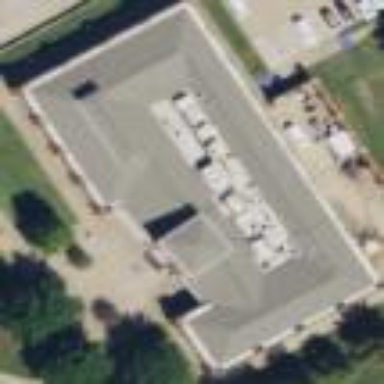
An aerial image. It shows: College building.